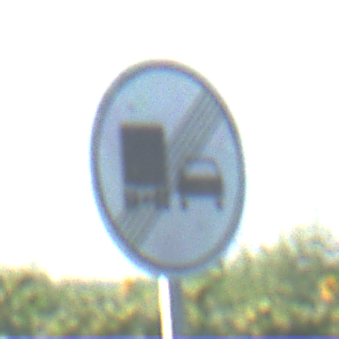
Verkehrszeichen: EndeUeberholverbotKraftfahrzeuge
Umgebung: Outdoor, RoadRail
Tageszeit: MorningAfternoon
Wetter: Clear
Licht: Natural
Jahreszeit: NotSpecified
Kontrast: HighContrast